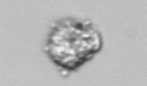
Label: Amoeba